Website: lowes
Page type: billing-address
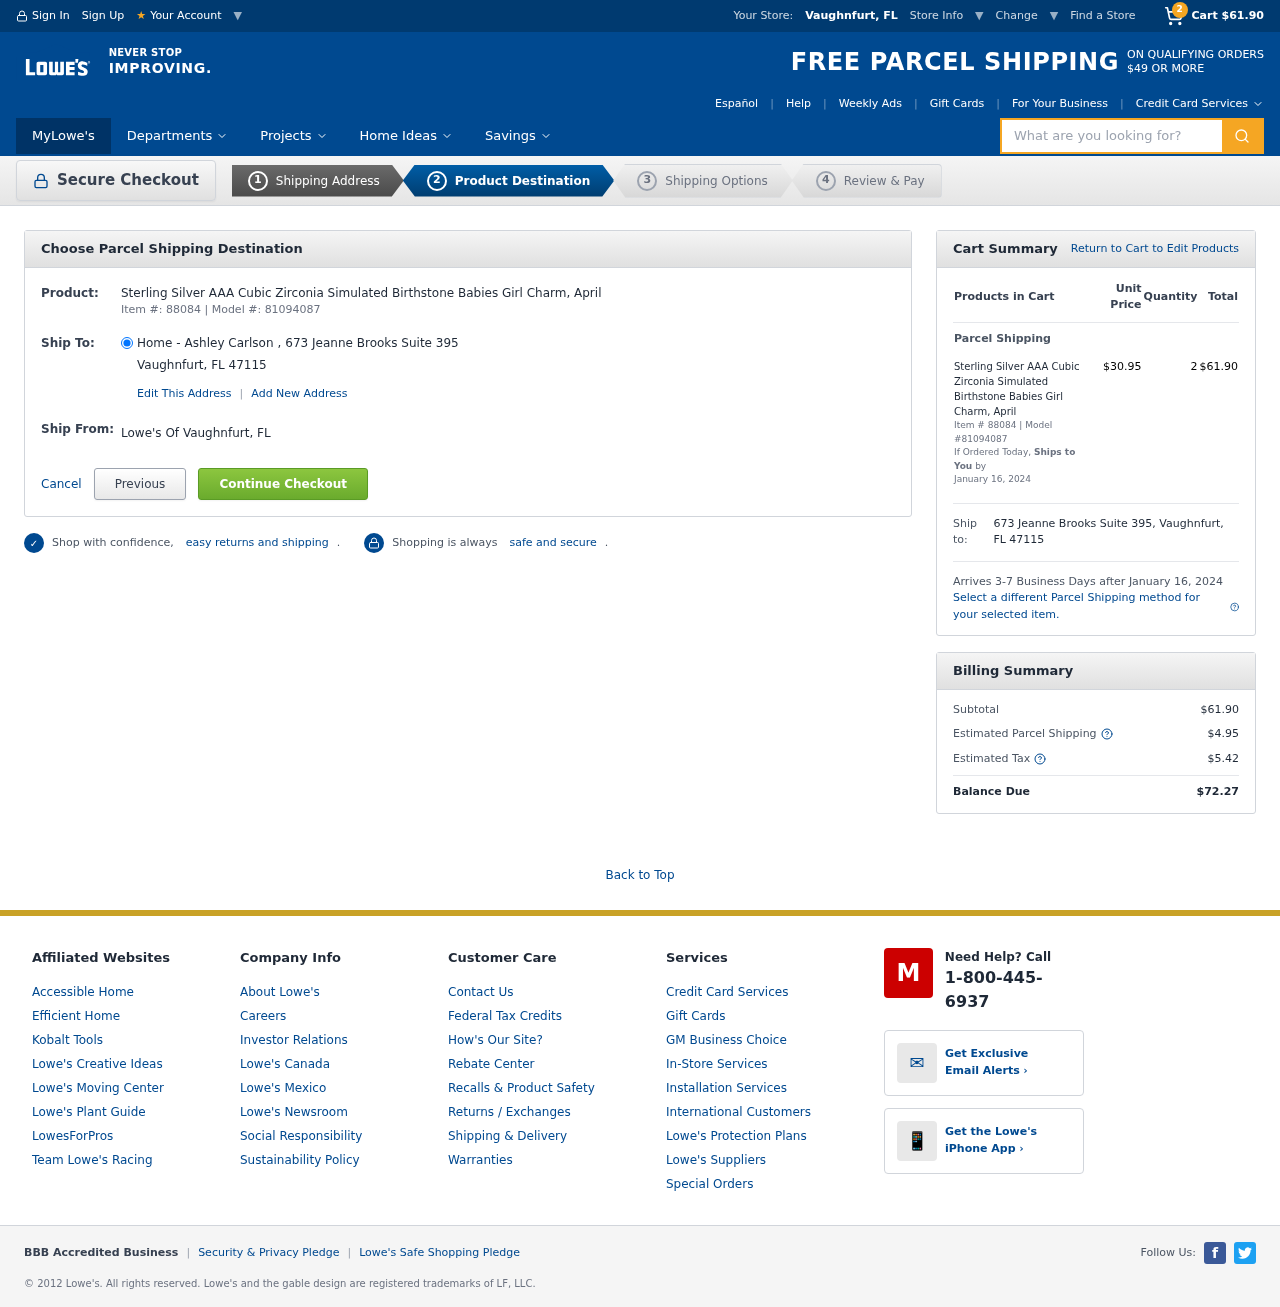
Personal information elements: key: PII_ADDRESS
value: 673 Jeanne Brooks Suite 395, Vaughnfurt, FL 47115
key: PII_CITY_STATE
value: Vaughnfurt, FL
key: PII_CITY_STATE_ZIP
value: Vaughnfurt, FL 47115
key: PII_FULLNAME
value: Ashley Carlson
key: PII_STREET
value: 673 Jeanne Brooks Suite 395
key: PII_CITY_STATE2
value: Vaughnfurt, FL
Product elements: key: PRODUCT1_NAME
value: Sterling Silver AAA Cubic Zirconia Simulated Birthstone Babies Girl Charm, April
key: PRODUCT1_PRICE
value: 30.95
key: PRODUCT1_QUANTITY
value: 2
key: PRODUCT1_ITEM_NUMBER
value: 88084
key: PRODUCT1_MODEL_NUMBER
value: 81094087
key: PRODUCT1_NAME2
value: Sterling Silver AAA Cubic Zirconia Simulated Birthstone Babies Girl Charm, April
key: PRODUCT1_ITEM_NUMBER2
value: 88084
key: PRODUCT1_MODEL_NUMBER2
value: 81094087
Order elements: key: ORDER_NUM_ITEMS
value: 2
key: ORDER_SUBTOTAL
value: $61.90
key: ORDER_SHIPPING_DATE
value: January 16, 2024
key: ORDER_SHIPPING_DATE2
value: January 16, 2024
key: ORDER_SUBTOTAL2
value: $61.90
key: ORDER_SHIPPING_COST
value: $4.95
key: ORDER_TAX
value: $5.42
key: ORDER_TOTAL
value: $72.27
Search elements: key: HEADER_SEARCH
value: What are you looking for?